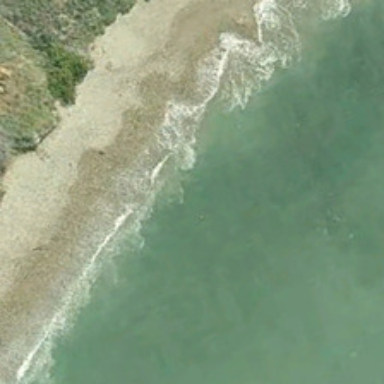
A piece of green ocean is near yellow beach and green plants .